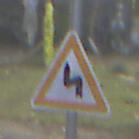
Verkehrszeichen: DoppelkurveZunaechstLinks
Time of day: MorningAfternoon
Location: Outdoor (Urban)
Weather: PartlyCloudy
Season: NotSpecified
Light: Natural